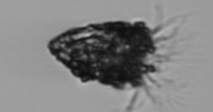
Label: Tintinnopsis